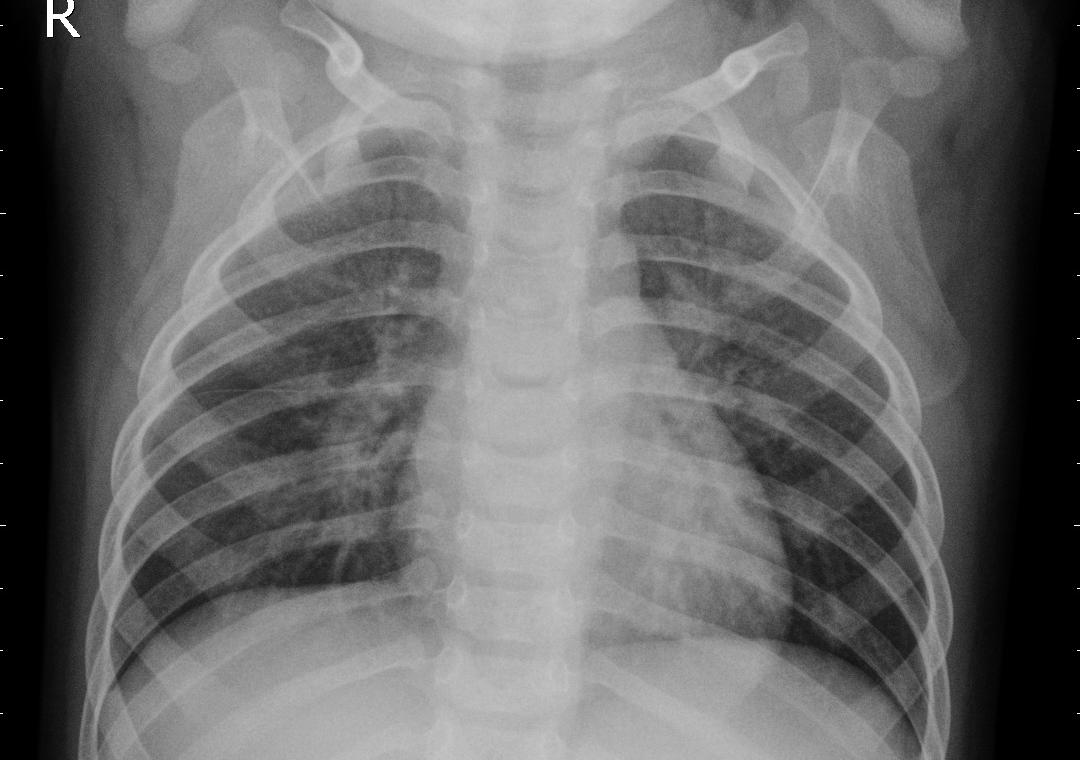
Diagnosis: PNEUMONIA